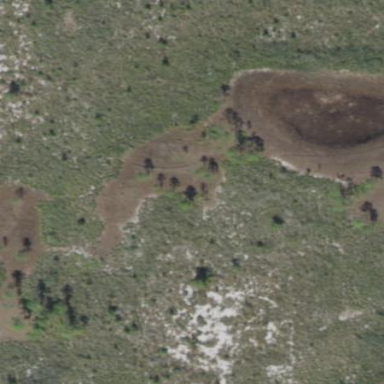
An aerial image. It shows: Marshy wetland area.